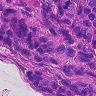
Metastatic tissue present: yes